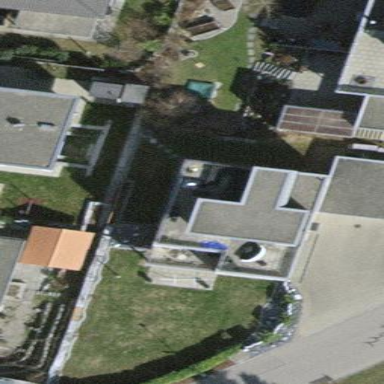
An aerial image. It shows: Detached building.